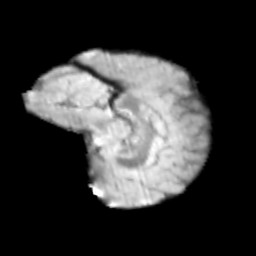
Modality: T2w
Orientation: sagittal
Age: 11
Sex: male
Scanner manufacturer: siemens
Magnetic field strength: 3 T
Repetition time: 3.8 s
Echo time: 0.07 s